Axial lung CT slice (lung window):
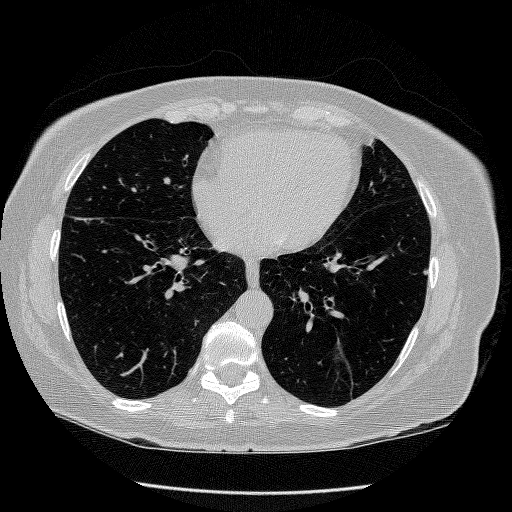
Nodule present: yes
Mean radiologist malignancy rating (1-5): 3